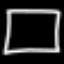
Label: square